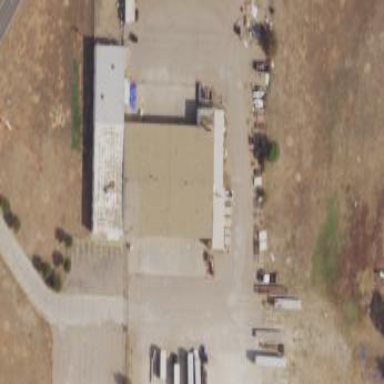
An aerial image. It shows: Warehouse building.